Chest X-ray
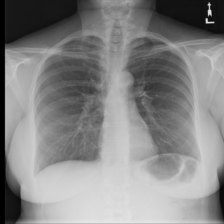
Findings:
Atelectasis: negative
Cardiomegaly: negative
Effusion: negative
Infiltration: positive
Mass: negative
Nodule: negative
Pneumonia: negative
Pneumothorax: negative
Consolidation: negative
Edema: negative
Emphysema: negative
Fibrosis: negative
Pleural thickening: negative
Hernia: negative